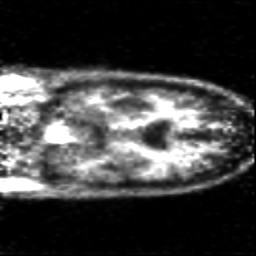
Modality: PET
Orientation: coronal
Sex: male
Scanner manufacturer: siemens